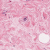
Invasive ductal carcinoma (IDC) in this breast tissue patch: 0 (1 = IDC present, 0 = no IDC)